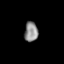
Tissue: prostate
Cell type: Fibroblasts
Senescence score: 0.7332
Nuclear area (px): 265
Mean DAPI intensity: 140.196